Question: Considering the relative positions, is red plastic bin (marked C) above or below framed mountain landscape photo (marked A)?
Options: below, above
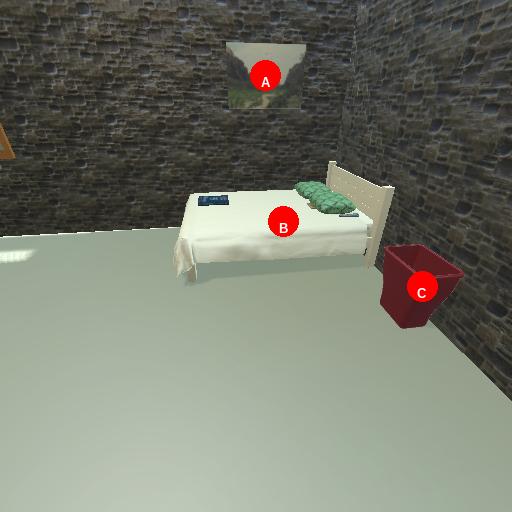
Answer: below